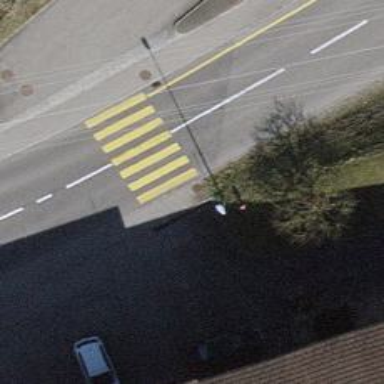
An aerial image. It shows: Uncontrolled zebra crossing on the road.